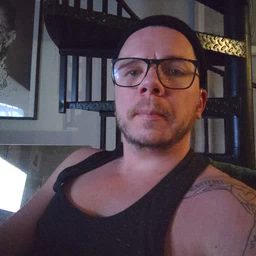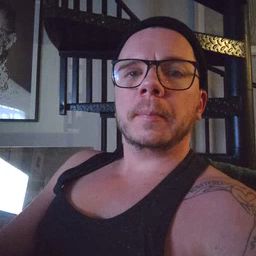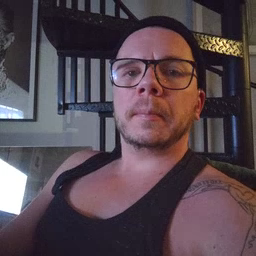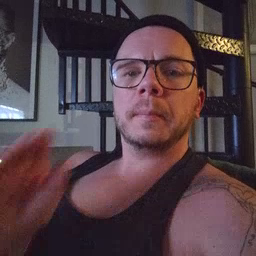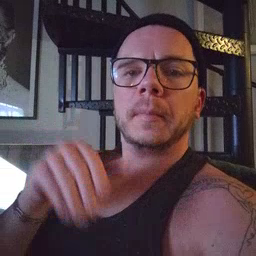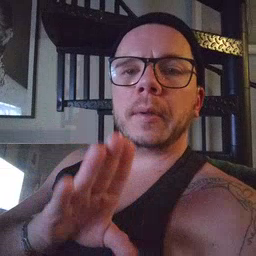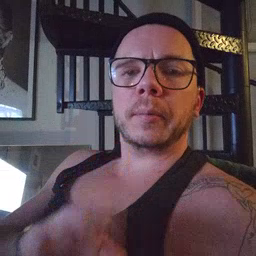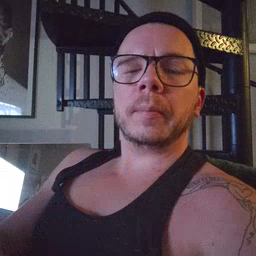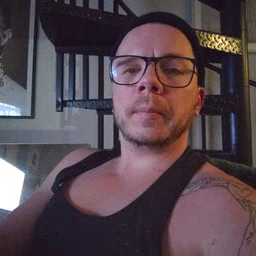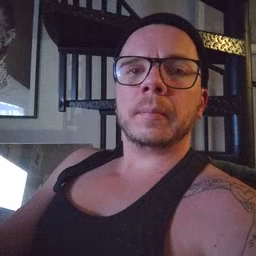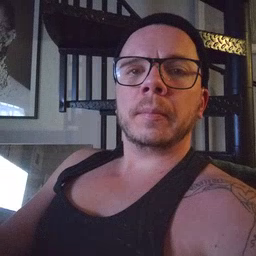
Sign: into